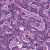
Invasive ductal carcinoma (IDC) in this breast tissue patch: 1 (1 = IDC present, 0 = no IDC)